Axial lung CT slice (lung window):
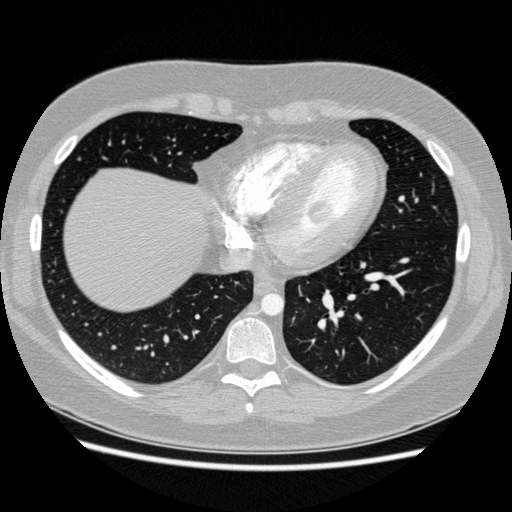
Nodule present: no